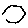
Label: hexagon